Question: I want to make my application installer (.pkg). I didn't find any Apple documentation, but I know it's possible to make.

Thanks!
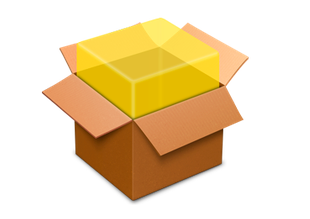
Answer: Take a look at PackageMaker. You can find it in 'Auxiliary Tools for Xcode' on apple downloads page. There are lot of tutorials in internet. There also was a doc on apple site, but I can't find it right now. You can also use <URL>.
Also take a look at <URL>. You can find some interesting info there.